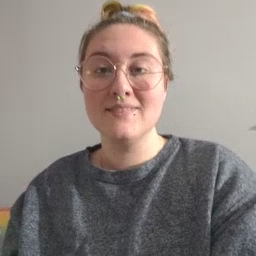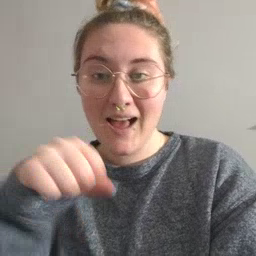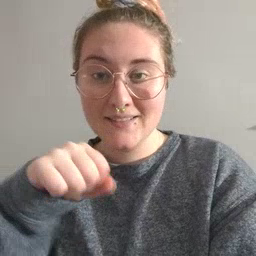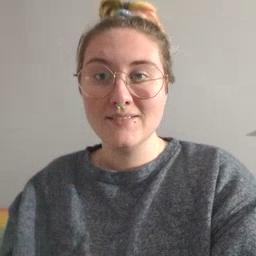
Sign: yes